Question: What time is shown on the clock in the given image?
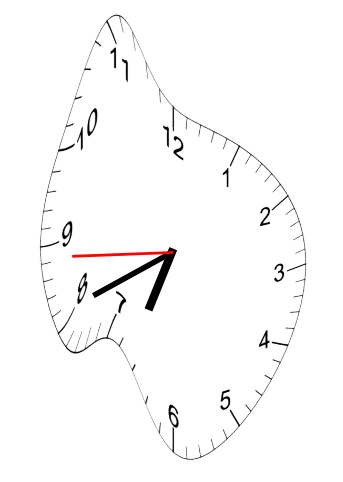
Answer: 06:40:44